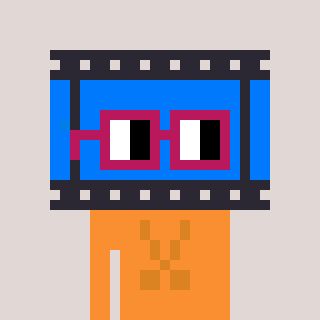
a pixel art character with square dark red glasses, a film strip-shaped head and a orange-colored body on a warm background